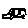
Label: car